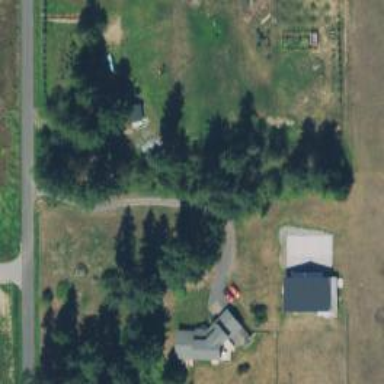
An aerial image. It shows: Driveway.